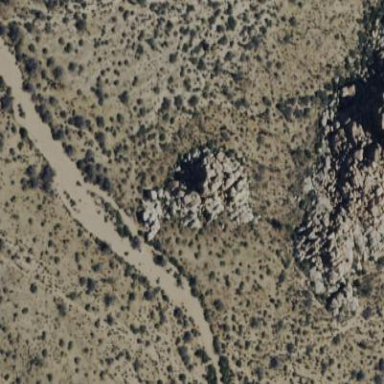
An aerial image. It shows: Landscape dominated by bare rock.